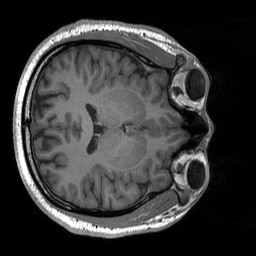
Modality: T1w
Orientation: axial
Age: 29
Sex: male
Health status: healthy
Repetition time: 1.9 s
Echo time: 0.00252 s